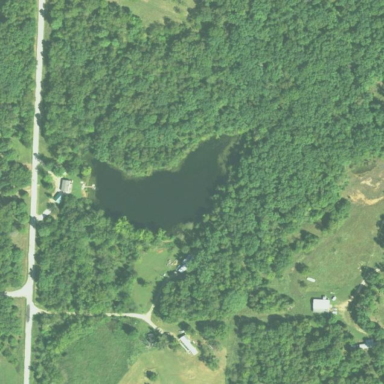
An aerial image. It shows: Peaceful pond surrounded by nature.